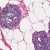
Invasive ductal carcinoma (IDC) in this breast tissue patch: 0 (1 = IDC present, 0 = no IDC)